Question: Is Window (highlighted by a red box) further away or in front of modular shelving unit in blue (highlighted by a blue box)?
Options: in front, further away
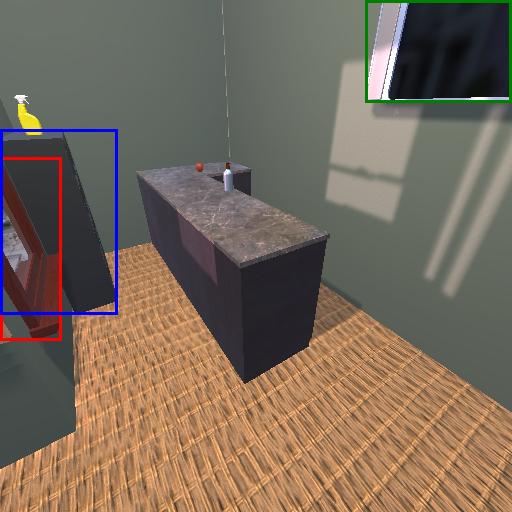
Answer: in front